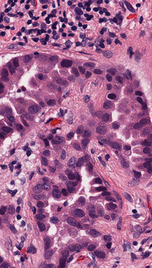
Tumor epithelial tissue: yes
Tumor-associated stroma tissue: yes
Normal tissue: no